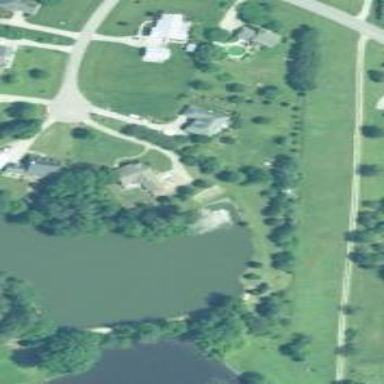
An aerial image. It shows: Driveway.